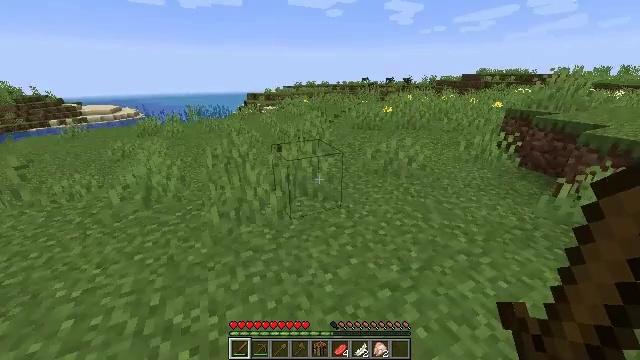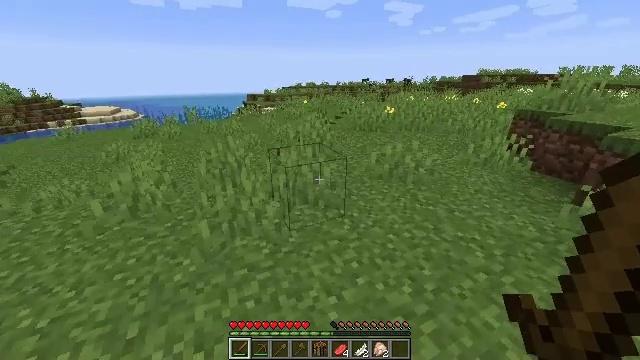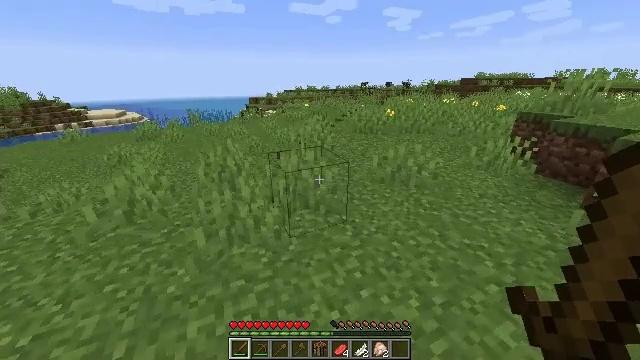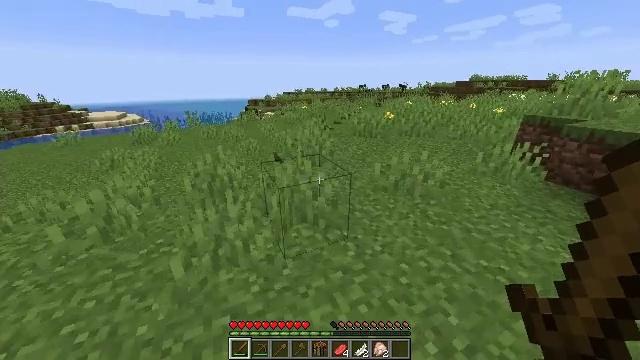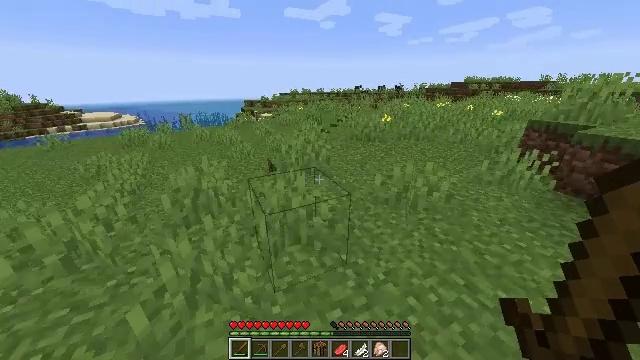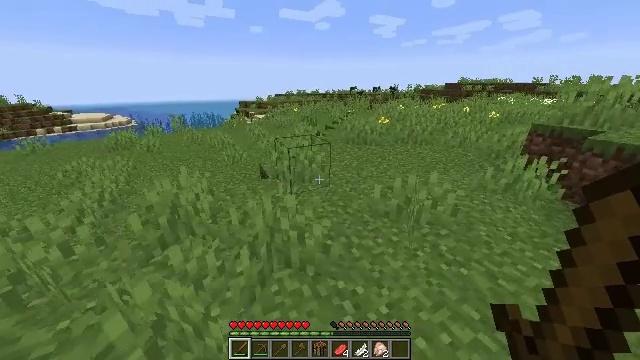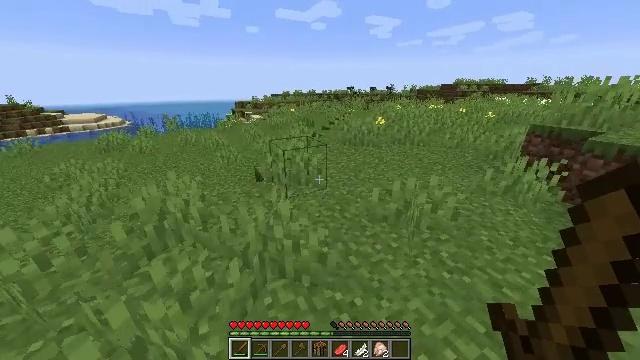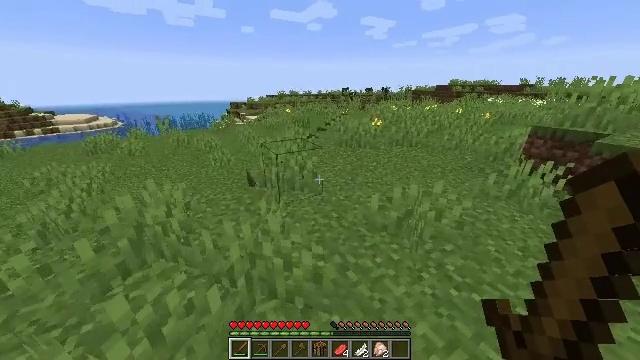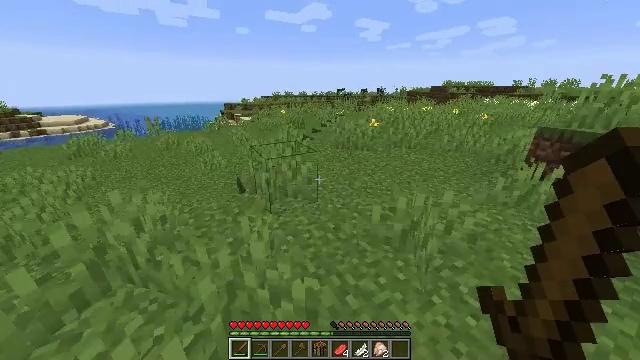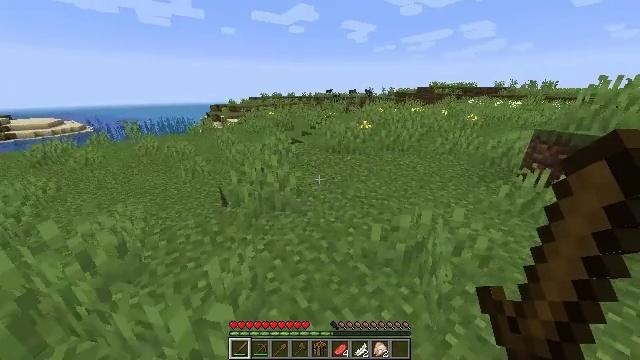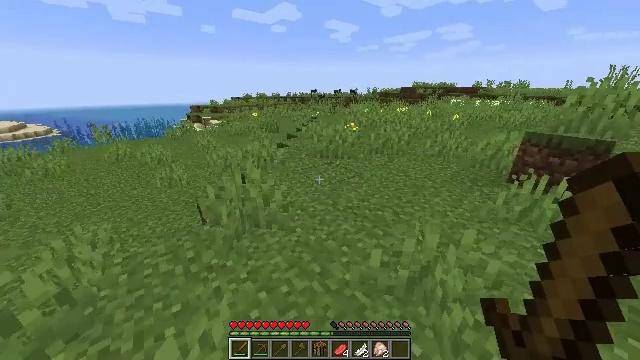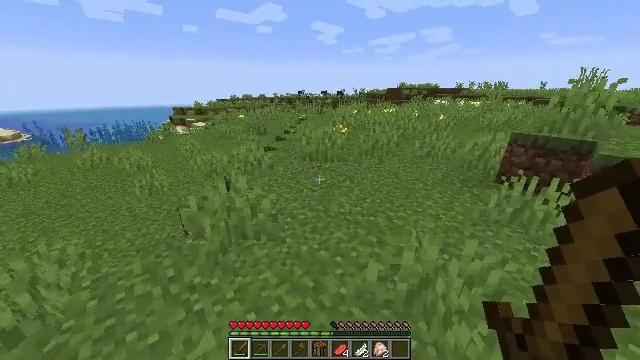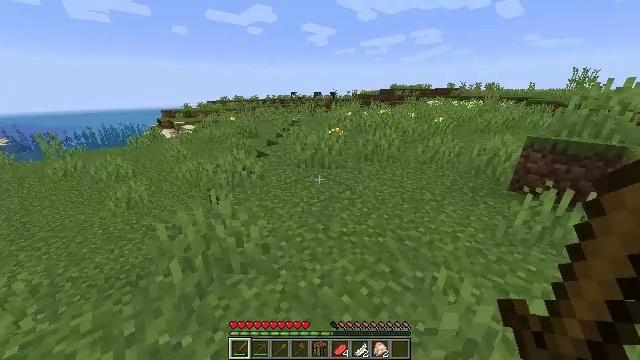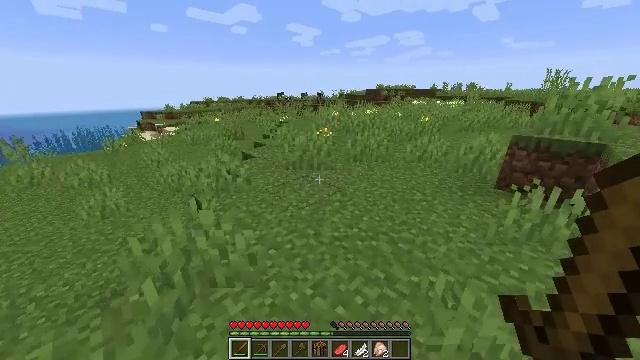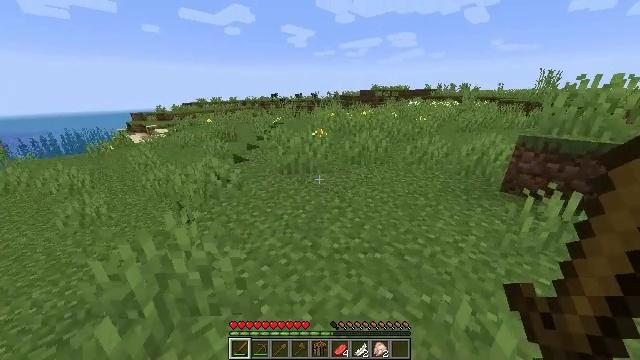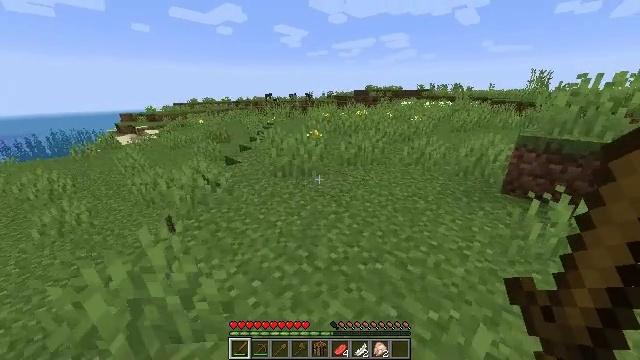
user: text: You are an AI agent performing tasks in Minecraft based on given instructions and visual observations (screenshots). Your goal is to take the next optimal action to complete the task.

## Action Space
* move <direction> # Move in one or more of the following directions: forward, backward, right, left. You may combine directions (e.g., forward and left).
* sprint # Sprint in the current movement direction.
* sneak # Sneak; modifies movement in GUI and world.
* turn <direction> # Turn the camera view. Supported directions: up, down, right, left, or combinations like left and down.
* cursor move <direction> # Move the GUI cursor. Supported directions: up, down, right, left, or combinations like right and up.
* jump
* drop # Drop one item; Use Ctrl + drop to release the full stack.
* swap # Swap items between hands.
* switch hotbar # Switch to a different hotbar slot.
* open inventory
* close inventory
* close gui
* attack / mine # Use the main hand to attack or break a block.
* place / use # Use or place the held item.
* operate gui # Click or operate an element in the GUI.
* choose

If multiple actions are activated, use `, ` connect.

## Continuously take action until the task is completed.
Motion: motion action
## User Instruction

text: Break the grass block.
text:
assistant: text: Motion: move forward, sprint
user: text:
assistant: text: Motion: move forward, sprint
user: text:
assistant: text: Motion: move forward, sprint
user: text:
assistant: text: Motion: move forward, sprint
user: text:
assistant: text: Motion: move forward, sprint, turn right
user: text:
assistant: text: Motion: move forward, sprint
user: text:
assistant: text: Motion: move forward, sprint, turn right
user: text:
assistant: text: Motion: move forward, sprint, turn right
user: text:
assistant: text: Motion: move forward, sprint, turn right
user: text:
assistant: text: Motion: move forward, sprint, turn right
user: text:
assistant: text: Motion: move forward, sprint, turn right
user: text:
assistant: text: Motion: move forward, sprint, turn right
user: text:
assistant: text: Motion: move forward, sprint, turn right
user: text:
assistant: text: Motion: move forward, sprint, turn right
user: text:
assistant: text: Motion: move forward, sprint, turn right
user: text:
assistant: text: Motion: move forward, sprint, turn right
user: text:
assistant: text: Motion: move forward, sprint, turn right
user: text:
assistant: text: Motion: move forward, sprint
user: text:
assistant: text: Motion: move forward, sprint
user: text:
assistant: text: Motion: move forward, sprint
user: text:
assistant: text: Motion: move forward, sprint, turn right
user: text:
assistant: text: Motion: move forward, sprint, turn right
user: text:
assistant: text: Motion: move forward, sprint, turn right
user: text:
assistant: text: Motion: move forward, sprint, turn right
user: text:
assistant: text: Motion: move forward, sprint, turn right
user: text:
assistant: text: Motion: move forward, sprint
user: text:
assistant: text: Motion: move forward, sprint
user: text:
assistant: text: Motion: move forward, sprint
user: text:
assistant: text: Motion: move forward, sprint
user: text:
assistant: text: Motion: move forward, sprint